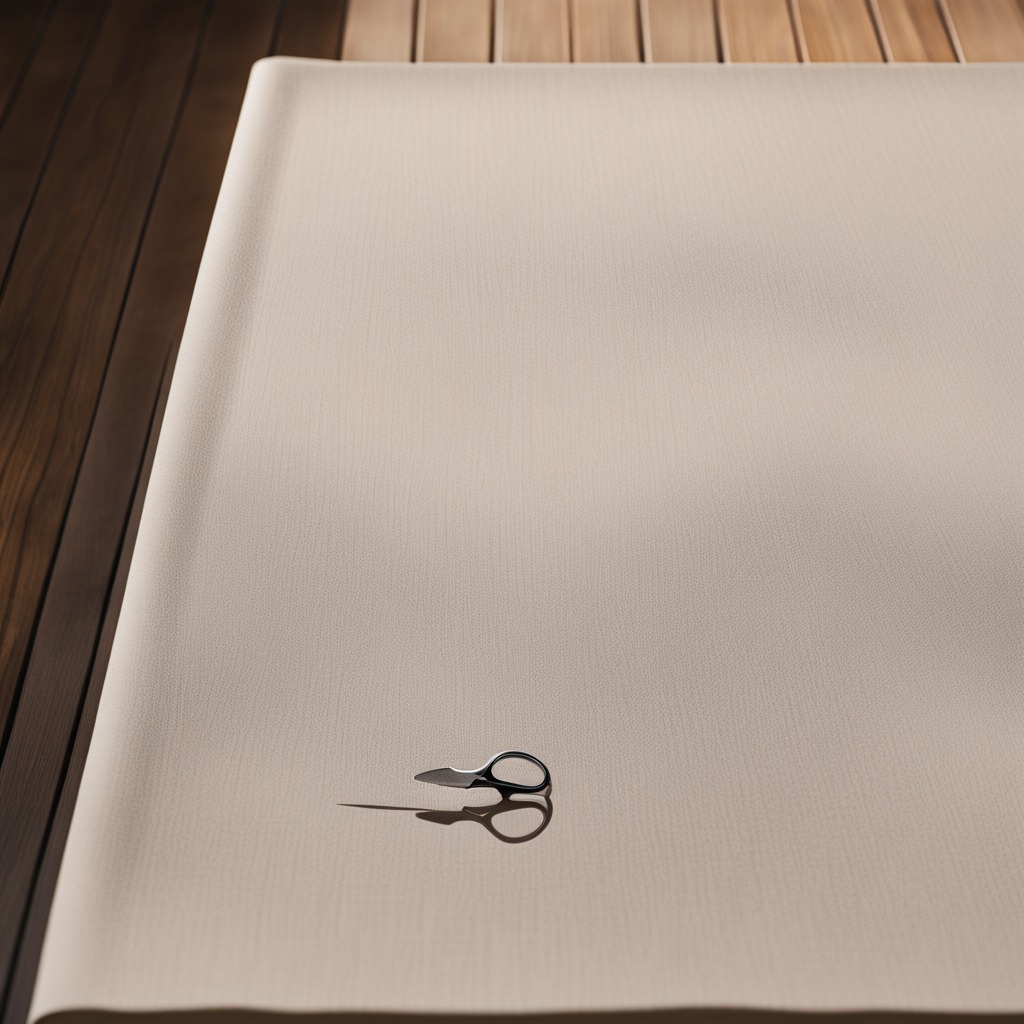
A scissor lies on the wooden table.